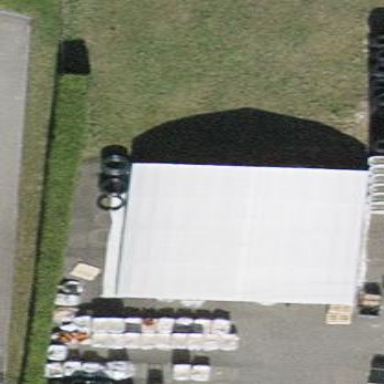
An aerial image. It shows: View of roof of building.